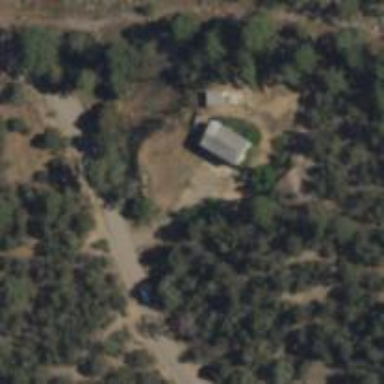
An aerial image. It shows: Driveway.